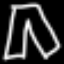
Label: pants